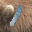
Label: 1